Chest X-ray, AP view. Patient: 58 years old, sex M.
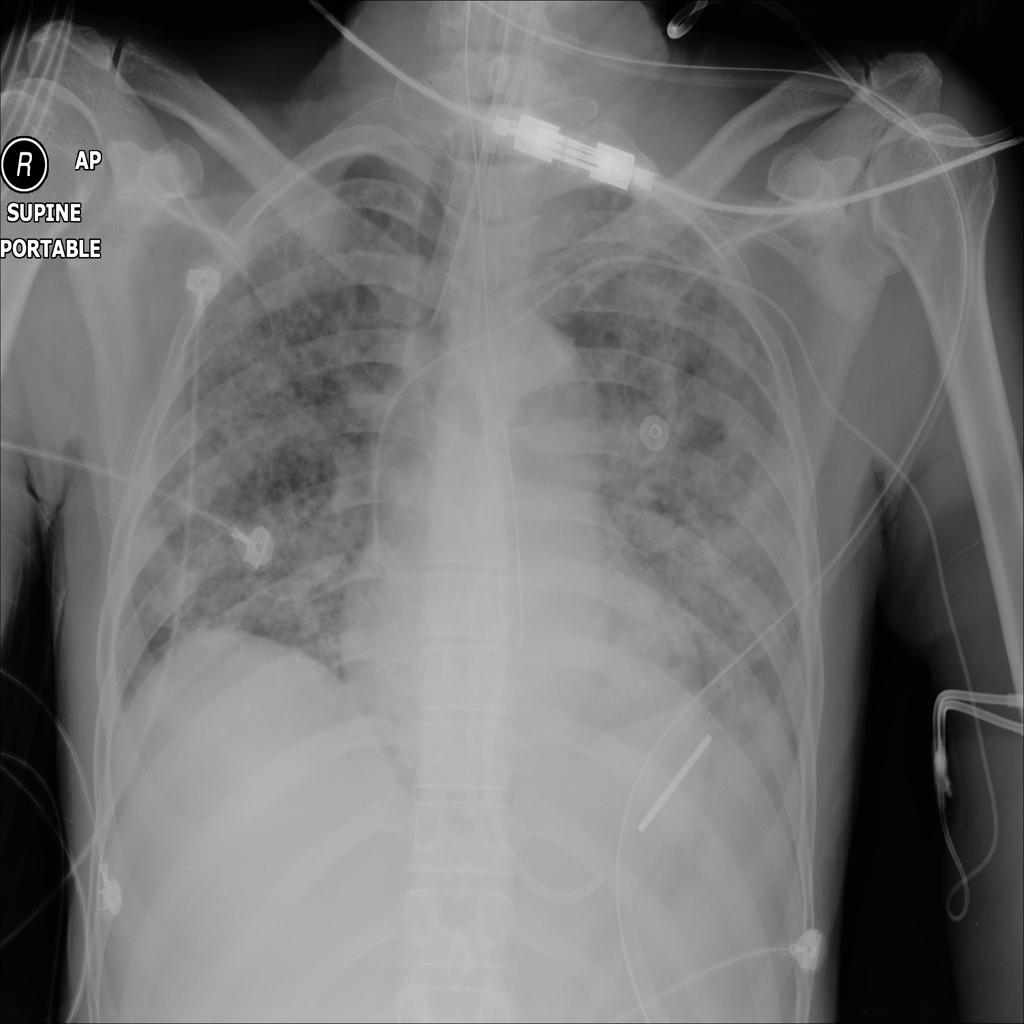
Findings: No Finding